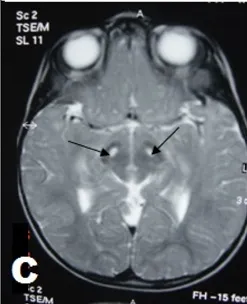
Axial T2-weighted images through the brainstem show symmetrical hyperintense lesions involving central tegmental tracts (thin arrow in A), substantia nigra (thin arrow in B.
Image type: radiology (mri)